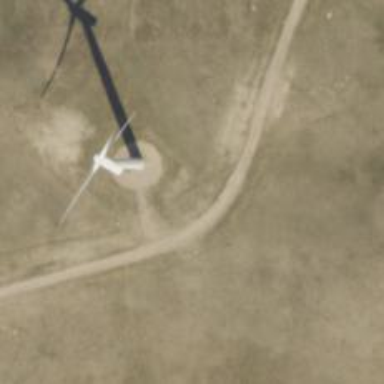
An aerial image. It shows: Wind power generator with wind turbines.